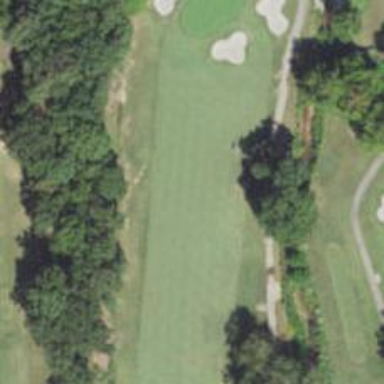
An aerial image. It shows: View of golf hole.